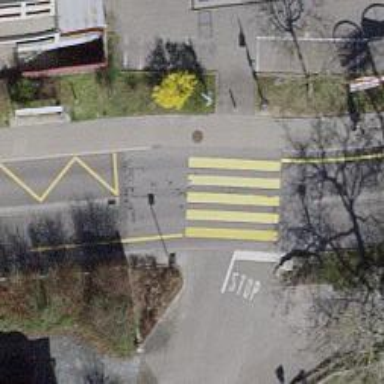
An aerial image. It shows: Sidewalk.